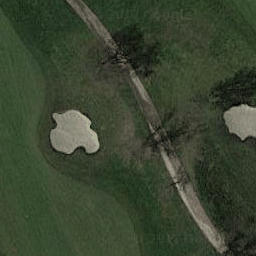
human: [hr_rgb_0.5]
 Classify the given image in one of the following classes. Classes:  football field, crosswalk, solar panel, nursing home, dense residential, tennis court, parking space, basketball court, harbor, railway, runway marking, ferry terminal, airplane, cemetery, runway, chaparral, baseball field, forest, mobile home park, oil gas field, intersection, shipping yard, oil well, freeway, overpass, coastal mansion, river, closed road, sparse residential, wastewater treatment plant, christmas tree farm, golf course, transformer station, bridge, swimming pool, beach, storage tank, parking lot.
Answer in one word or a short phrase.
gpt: golf course